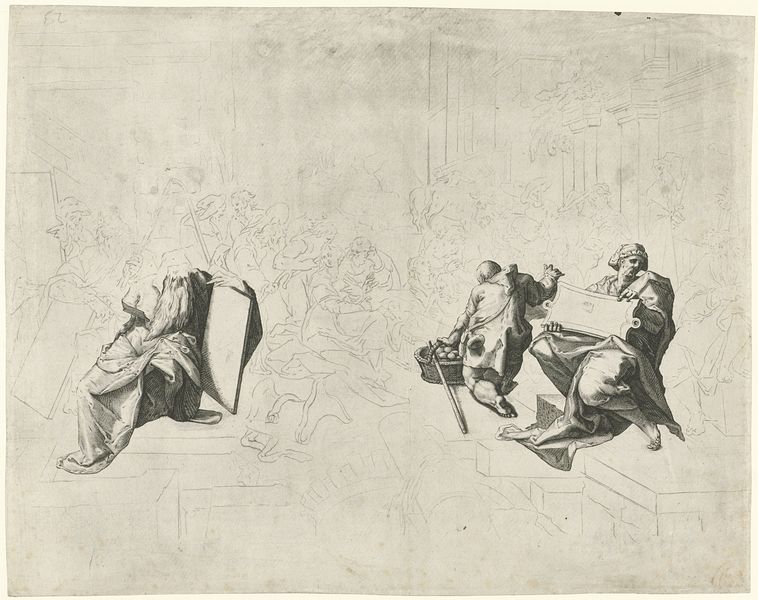
Titel: Aanbidding der herders, op de voorgrond Mozes en vijf profeten
Künstler: Jacob Matham
Standort: Amsterdam
Institution: Rijksmuseum
Schlagwörter: columns, crowd, men, people, robes, steps, sword, white, black, gray, grey, robe, woman, fruit, man, death, drawing, black and white, shadow, sketch, beard, menschen, basket, drawings, what, study, pencil, canvas, bible, market, skeleton, bodies, zeichnung, crowds, bild, säulen, unfinished, tables, incomplete, gris, d, cartouche, unfertig, leinwand, griechisch, ???, mmmmmmmmmm, nooooooooooooo, loooooooooool, :), struction